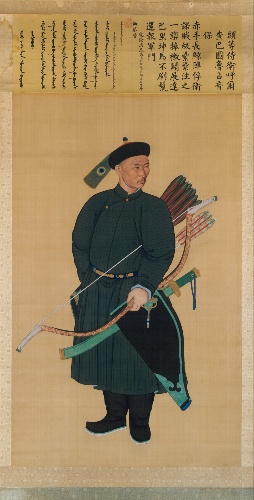
Title: 清 佚名 乾隆頭等侍衛占音保像 軸|Portrait of the Imperial Bodyguard Zhanyinbao
Artist: Unidentified artist
Date: dated 1760
Object type: Hanging scroll
Classification: Paintings
Medium: Hanging scroll; ink and color on silk
Culture: China
Period: Qing dynasty (1644–1911)
Dimensions: Painting and inscription: 74 1/4 x 37 7/16 in. (188.6 x 95.1 cm)
Overall with mounting: 130 1/2 x 46 3/8 in. (331.5 x 117.8 cm)
Overall with knobs: 130 1/2 x 50 1/4 in. (331.5 x 127.6 cm)
Department: Asian Art
Credit line: Purchase, The Dillon Fund Gift, 1986
Accession year: 1986
Repository: Metropolitan Museum of Art, New York, NY
Tags: Portraits|Bow and Arrow|Men